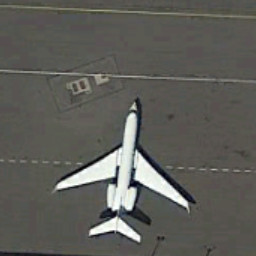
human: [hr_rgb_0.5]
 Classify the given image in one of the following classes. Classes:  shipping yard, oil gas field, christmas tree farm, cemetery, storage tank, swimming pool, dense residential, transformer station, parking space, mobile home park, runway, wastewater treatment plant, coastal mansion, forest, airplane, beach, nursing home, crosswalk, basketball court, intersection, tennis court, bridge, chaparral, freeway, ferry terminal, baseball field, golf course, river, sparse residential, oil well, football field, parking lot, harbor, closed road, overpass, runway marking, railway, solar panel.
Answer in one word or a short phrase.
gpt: airplane